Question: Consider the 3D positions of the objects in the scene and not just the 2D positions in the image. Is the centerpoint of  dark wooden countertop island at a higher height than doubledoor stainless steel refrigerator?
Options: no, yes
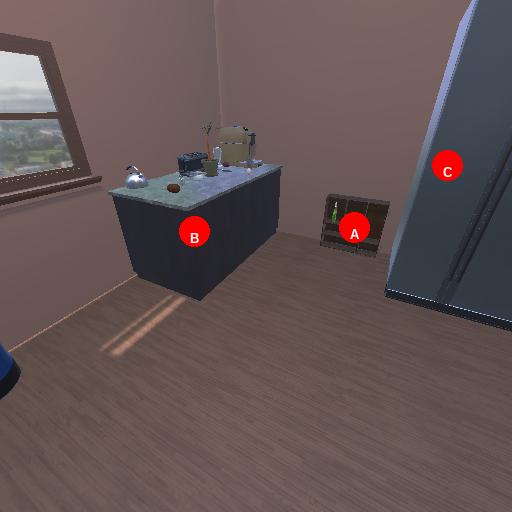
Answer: no